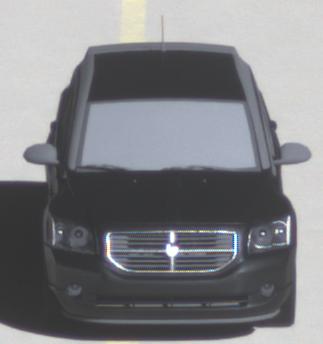
Make: Dodge
Model: Caliber 1.8
Detailed model: Caliber
Model produced from: 2006/06
Model produced until: 2009/03
Doors: 5
Color: black
Road condition: wet road
Daytime: morning or afternoon
Contrast: high contrast